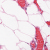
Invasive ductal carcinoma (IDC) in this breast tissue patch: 0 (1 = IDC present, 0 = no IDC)